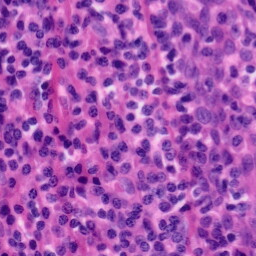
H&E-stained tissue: Tonsil